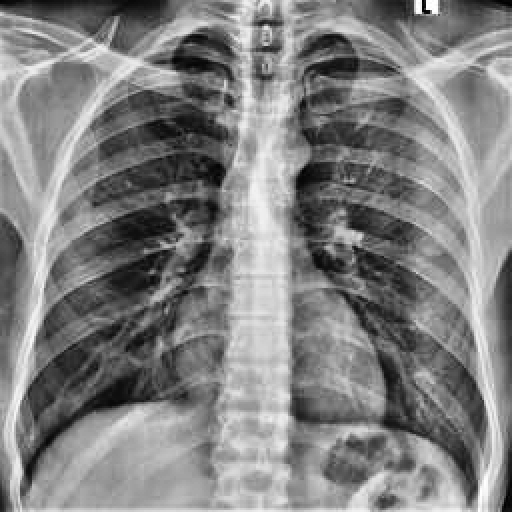
Finding: NORMAL